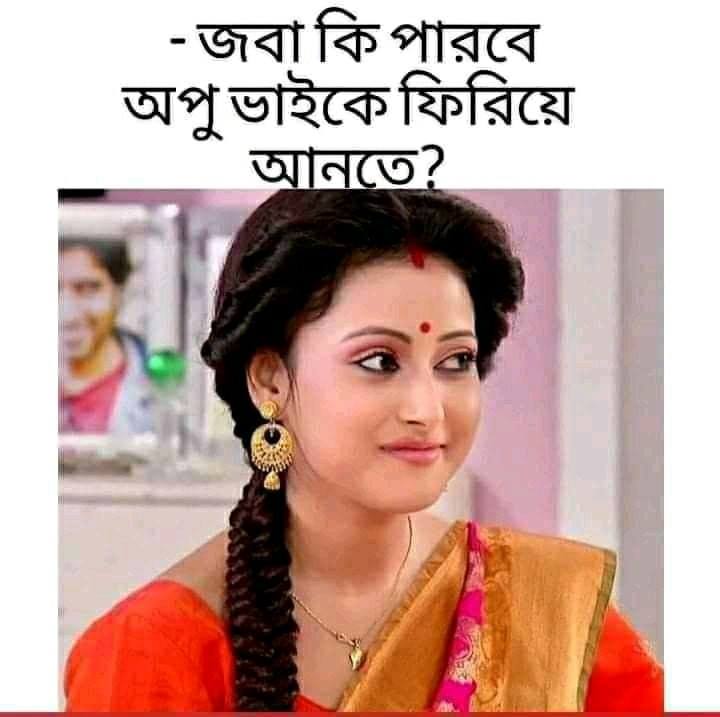
Caption: জবা কি পারবে   অপু ভাইকে ফিরিয়ে আনতে ?
Label: non-hate